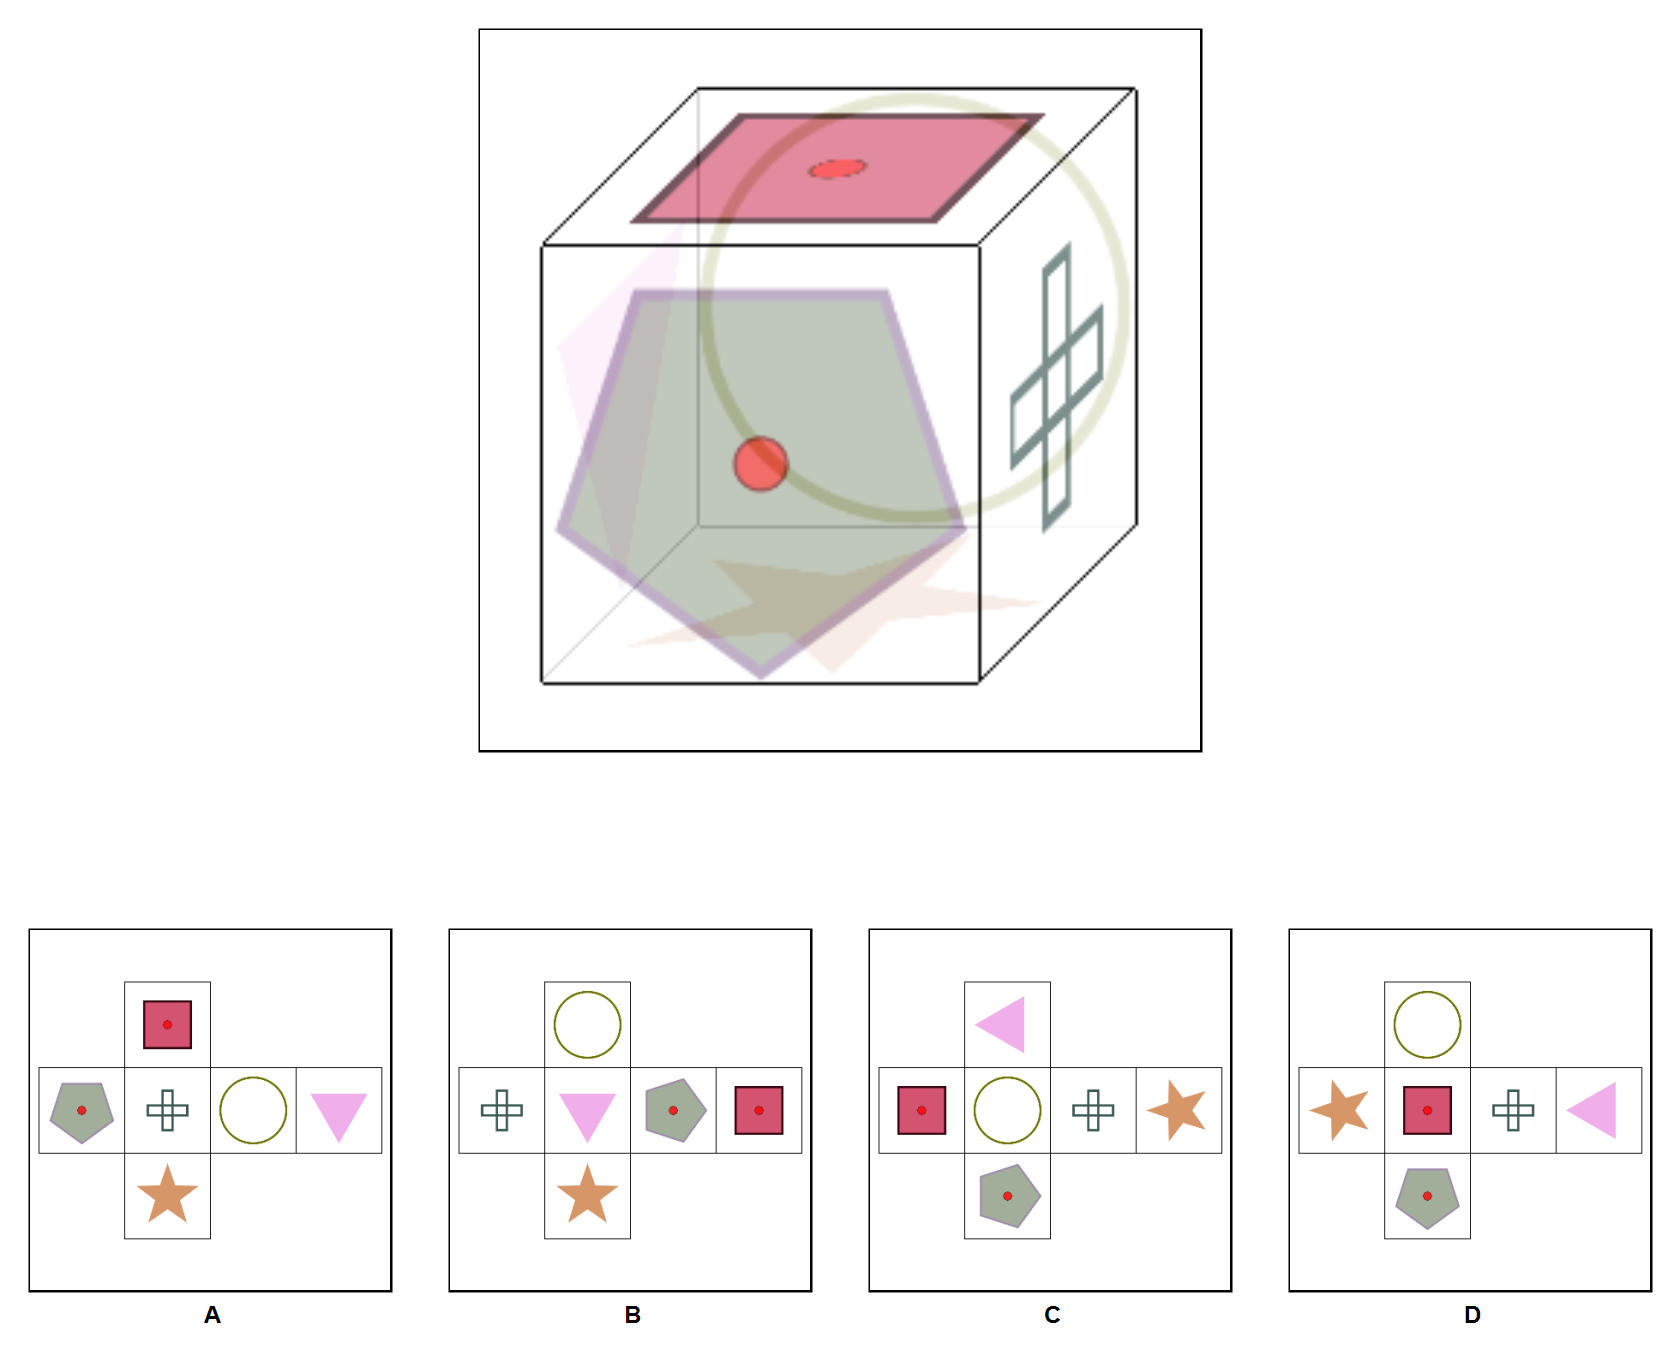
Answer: A